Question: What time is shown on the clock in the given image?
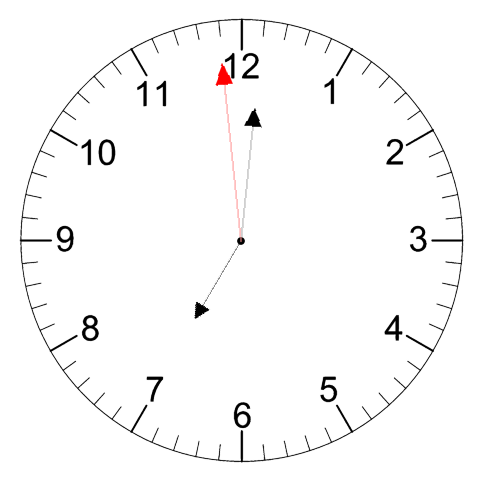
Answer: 07:00:59